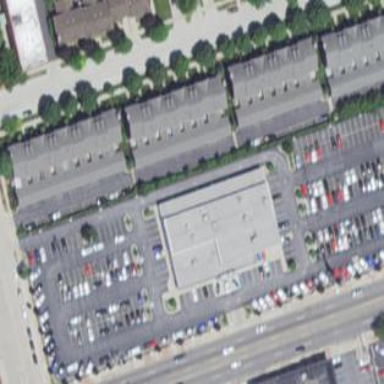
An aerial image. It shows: Commercial building housing car shop.